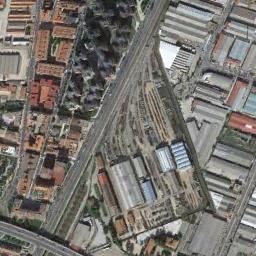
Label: railway_station